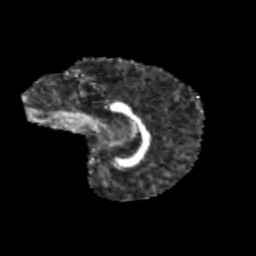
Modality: FA
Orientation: sagittal
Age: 10
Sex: female
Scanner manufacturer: siemens
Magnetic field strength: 3 T
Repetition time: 3.8 s
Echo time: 0.07 s